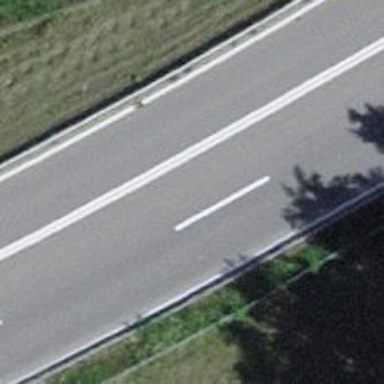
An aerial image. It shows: Asphalt trunk highway designated as motorroad.